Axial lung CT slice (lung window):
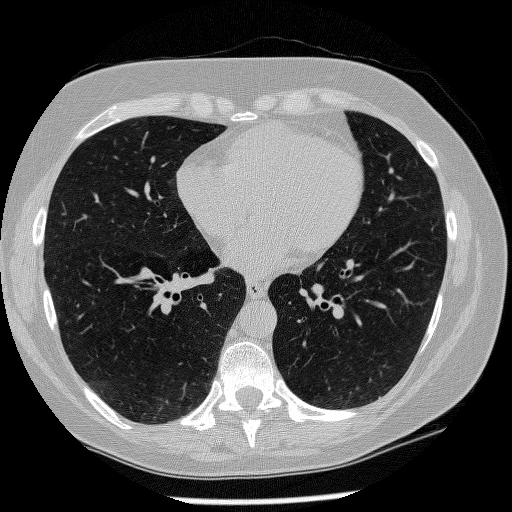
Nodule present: no